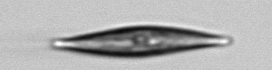
Label: Pleurosigma